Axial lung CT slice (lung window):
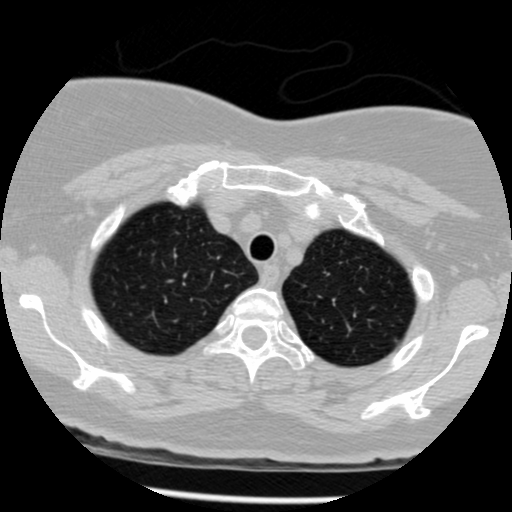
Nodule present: no